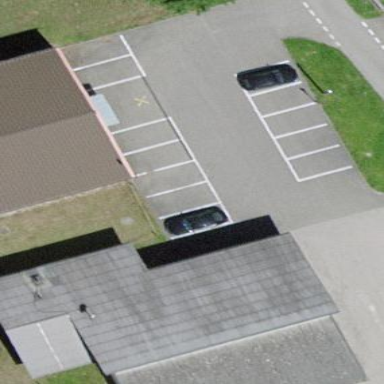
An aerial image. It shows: School.